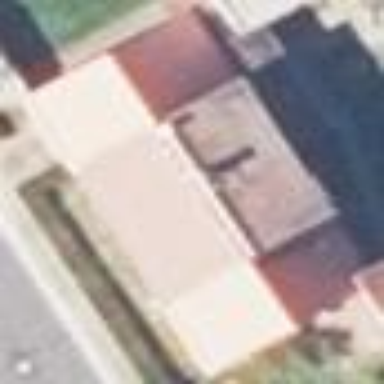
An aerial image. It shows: Building.